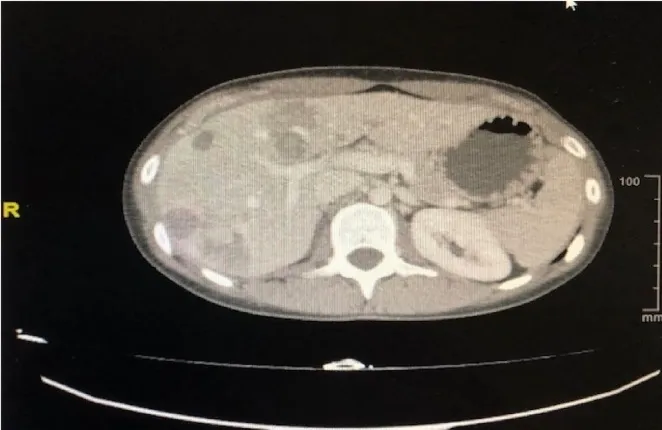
Abdominal CT scan during the portal phase. (B) Multiple hepatic lesions.
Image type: radiology (ct)